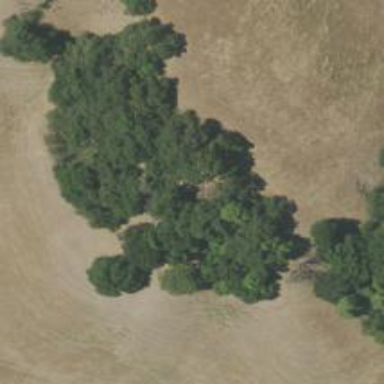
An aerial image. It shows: Beautiful woodland area.